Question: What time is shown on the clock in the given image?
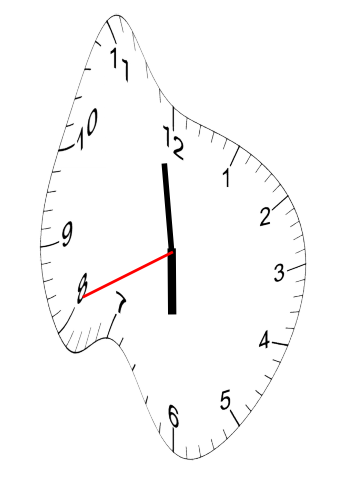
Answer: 05:58:41